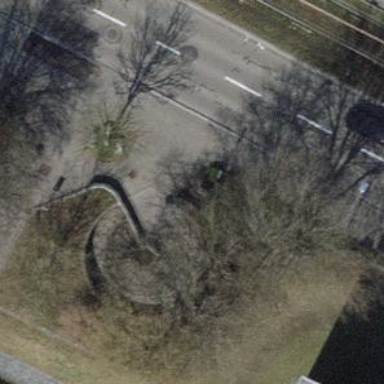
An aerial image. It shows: Footway with asphalt surface going through tunnel.